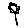
Label: flower